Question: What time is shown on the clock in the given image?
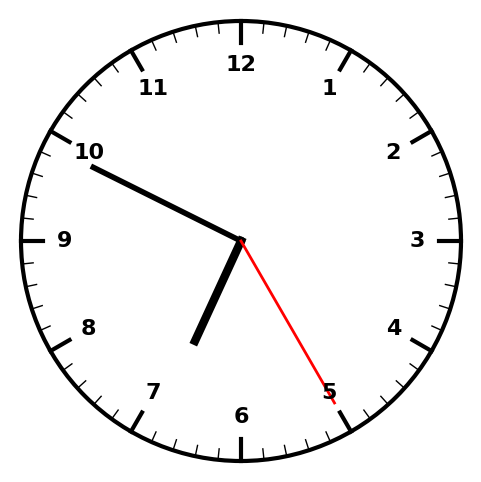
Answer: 06:49:25